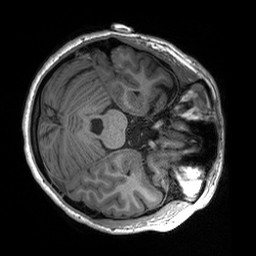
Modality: T1w
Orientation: axial
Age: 21
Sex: female
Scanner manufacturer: siemens
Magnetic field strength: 3 T
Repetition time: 2.3 s
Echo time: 0.00227 s